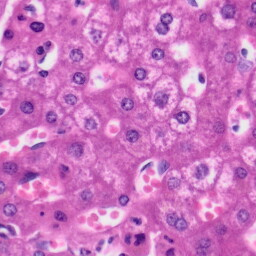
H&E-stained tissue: Liver